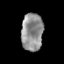
Tissue: prostate
Cell type: T cells
Senescence score: 0.3577
Nuclear area (px): 802
Mean DAPI intensity: 143.985